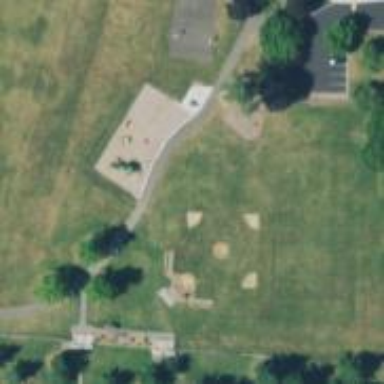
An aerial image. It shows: Springy playground.